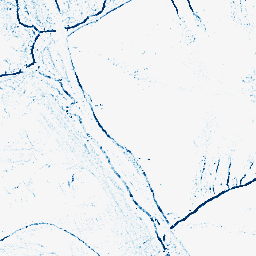
Category: morphological
Decomposition family: morphological_square
Decomposition parameters: operation: closing
size: 3
Upsampling method: area
Upsampling parameters: scale: 2
Upsampling scale: 2